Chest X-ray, PA view. Patient: 55 years old, sex F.
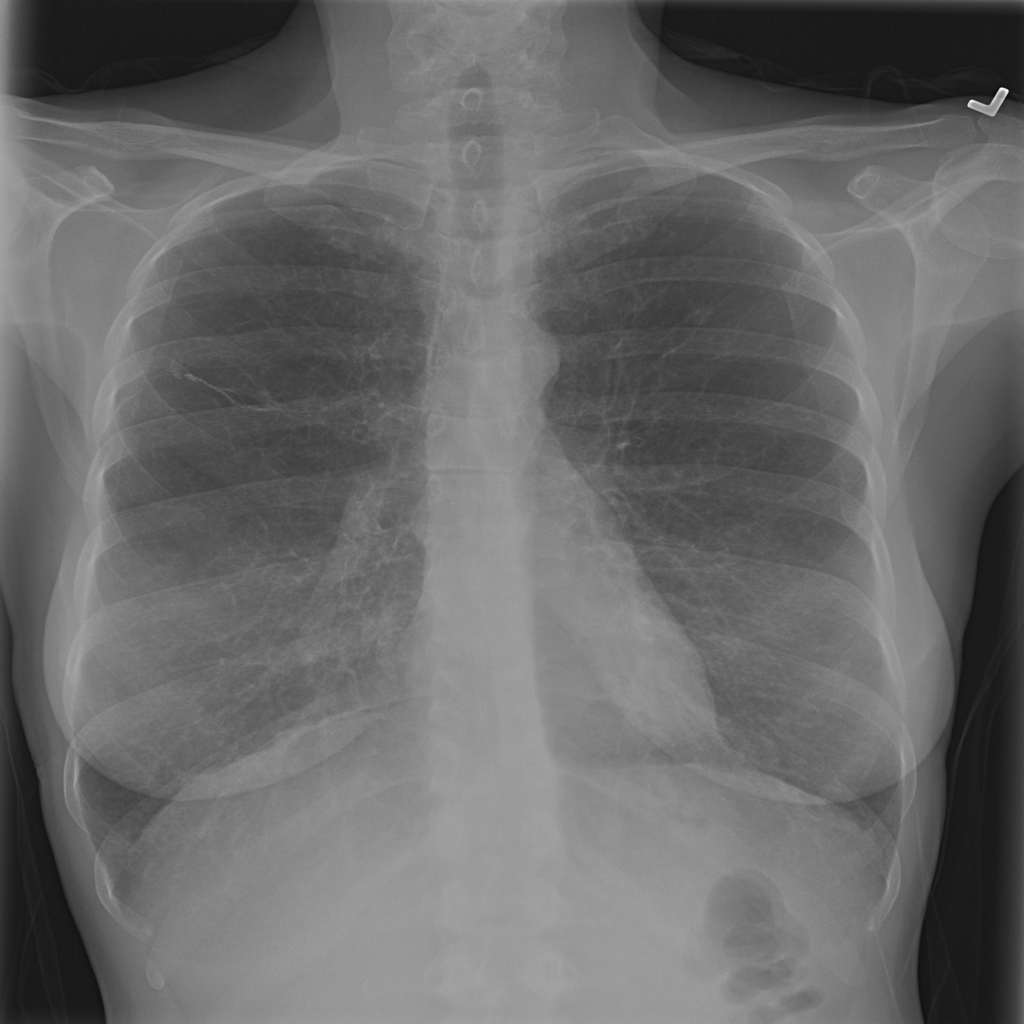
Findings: No Finding